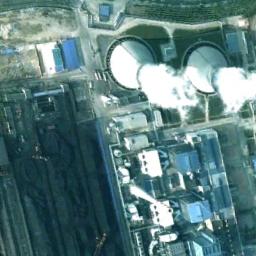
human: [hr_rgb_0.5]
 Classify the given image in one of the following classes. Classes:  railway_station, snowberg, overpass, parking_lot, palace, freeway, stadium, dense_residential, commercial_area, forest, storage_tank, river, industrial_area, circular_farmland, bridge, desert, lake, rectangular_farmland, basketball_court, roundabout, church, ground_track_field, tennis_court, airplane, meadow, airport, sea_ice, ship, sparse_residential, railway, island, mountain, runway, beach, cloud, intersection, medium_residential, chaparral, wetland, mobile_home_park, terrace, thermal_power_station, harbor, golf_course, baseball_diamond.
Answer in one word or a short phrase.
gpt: thermal_power_station